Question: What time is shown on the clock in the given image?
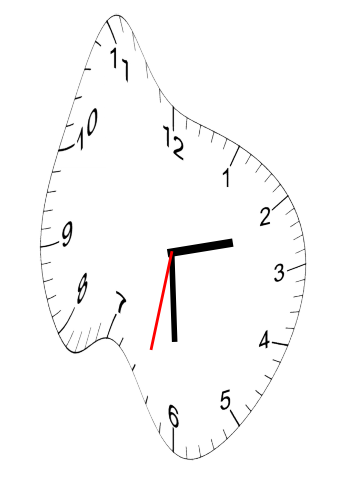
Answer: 02:29:32